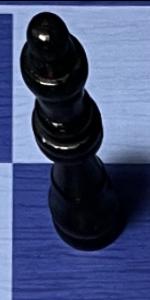
Label: Queen_Black